二年级 · 图论
面右边的三幅照片分别是在哪个位置拍的？(把相应的序号填在括号里)（12 分）
(2)

(3)

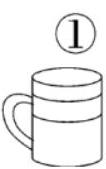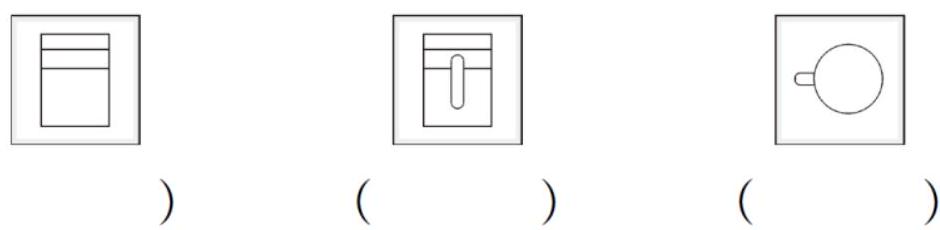
答案: (3)

(2) (1)